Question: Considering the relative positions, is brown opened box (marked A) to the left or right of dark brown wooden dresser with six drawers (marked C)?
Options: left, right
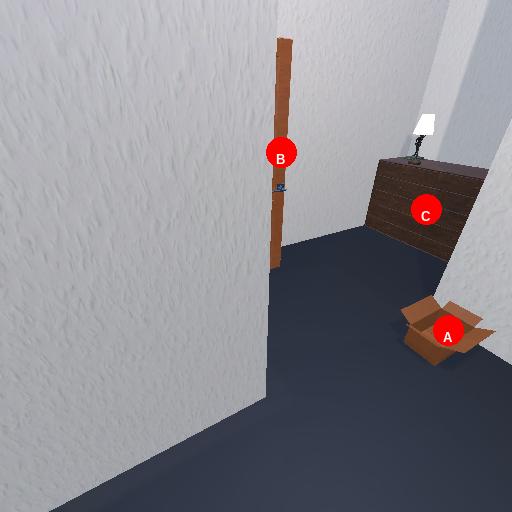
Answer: left